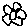
Label: flower